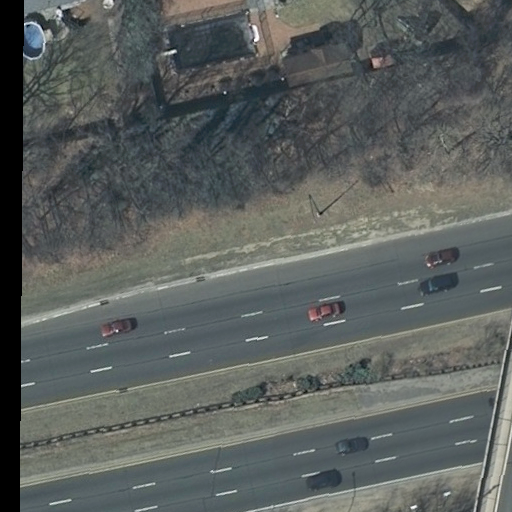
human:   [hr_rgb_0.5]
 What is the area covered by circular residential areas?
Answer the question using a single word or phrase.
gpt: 0m2

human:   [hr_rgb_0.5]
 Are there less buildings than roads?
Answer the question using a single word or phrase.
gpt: no

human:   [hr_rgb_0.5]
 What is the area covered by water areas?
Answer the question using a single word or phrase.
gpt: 0m2

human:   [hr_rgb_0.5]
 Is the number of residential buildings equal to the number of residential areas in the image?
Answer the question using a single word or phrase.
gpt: no

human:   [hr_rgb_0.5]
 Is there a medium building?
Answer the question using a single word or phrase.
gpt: yes

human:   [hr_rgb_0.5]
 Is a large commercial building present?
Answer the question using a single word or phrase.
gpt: no

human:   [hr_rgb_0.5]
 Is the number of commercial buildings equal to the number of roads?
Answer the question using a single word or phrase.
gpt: no

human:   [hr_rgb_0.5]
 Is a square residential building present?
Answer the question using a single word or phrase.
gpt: no

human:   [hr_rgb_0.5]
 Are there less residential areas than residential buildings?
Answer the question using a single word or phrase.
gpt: yes

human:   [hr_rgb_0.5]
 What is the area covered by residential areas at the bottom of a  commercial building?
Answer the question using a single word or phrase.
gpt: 0m2

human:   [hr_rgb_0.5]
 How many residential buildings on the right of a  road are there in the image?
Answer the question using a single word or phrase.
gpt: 1

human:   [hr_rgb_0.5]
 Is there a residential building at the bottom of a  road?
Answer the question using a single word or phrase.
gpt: no

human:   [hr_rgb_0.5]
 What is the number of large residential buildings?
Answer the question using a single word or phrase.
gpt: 0

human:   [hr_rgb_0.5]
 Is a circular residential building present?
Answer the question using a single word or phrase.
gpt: no

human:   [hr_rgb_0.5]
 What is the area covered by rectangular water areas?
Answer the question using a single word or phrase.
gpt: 0m2

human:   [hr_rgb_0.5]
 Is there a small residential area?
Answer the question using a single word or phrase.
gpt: no

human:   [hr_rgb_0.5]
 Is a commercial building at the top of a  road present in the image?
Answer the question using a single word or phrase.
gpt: no

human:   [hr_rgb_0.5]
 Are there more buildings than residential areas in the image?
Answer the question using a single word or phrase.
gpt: yes

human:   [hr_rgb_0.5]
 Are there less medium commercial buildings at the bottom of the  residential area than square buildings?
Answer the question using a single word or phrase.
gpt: no

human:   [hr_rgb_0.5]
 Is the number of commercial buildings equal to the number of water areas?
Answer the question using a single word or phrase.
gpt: yes

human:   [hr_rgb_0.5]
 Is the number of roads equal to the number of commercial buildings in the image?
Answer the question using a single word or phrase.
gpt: no

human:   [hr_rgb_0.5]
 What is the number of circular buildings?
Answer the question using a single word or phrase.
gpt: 0

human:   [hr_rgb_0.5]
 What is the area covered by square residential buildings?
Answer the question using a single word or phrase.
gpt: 0m2

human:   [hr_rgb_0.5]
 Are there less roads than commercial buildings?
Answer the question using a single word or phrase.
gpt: no

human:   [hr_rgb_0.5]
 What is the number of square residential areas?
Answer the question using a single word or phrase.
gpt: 0

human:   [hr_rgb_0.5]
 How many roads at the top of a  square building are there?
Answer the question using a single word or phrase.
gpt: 0

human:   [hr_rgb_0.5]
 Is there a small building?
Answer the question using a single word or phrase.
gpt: yes

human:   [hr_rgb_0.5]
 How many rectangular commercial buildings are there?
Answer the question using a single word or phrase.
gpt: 0

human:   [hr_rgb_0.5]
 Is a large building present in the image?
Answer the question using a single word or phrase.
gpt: no

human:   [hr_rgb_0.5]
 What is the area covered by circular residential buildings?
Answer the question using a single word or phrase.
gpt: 0m2

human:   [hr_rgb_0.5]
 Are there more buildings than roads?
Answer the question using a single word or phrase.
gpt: yes

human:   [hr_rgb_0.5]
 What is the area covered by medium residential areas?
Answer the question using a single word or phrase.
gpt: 0m2

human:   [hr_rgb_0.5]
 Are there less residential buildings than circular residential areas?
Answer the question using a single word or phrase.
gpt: no

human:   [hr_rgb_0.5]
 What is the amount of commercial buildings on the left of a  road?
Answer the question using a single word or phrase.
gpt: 0

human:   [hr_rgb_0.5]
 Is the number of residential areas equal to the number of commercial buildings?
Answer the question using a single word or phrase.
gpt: no

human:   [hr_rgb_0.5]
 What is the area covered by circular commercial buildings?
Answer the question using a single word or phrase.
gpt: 0m2